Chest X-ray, AP view. Patient: 65 years old, sex M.
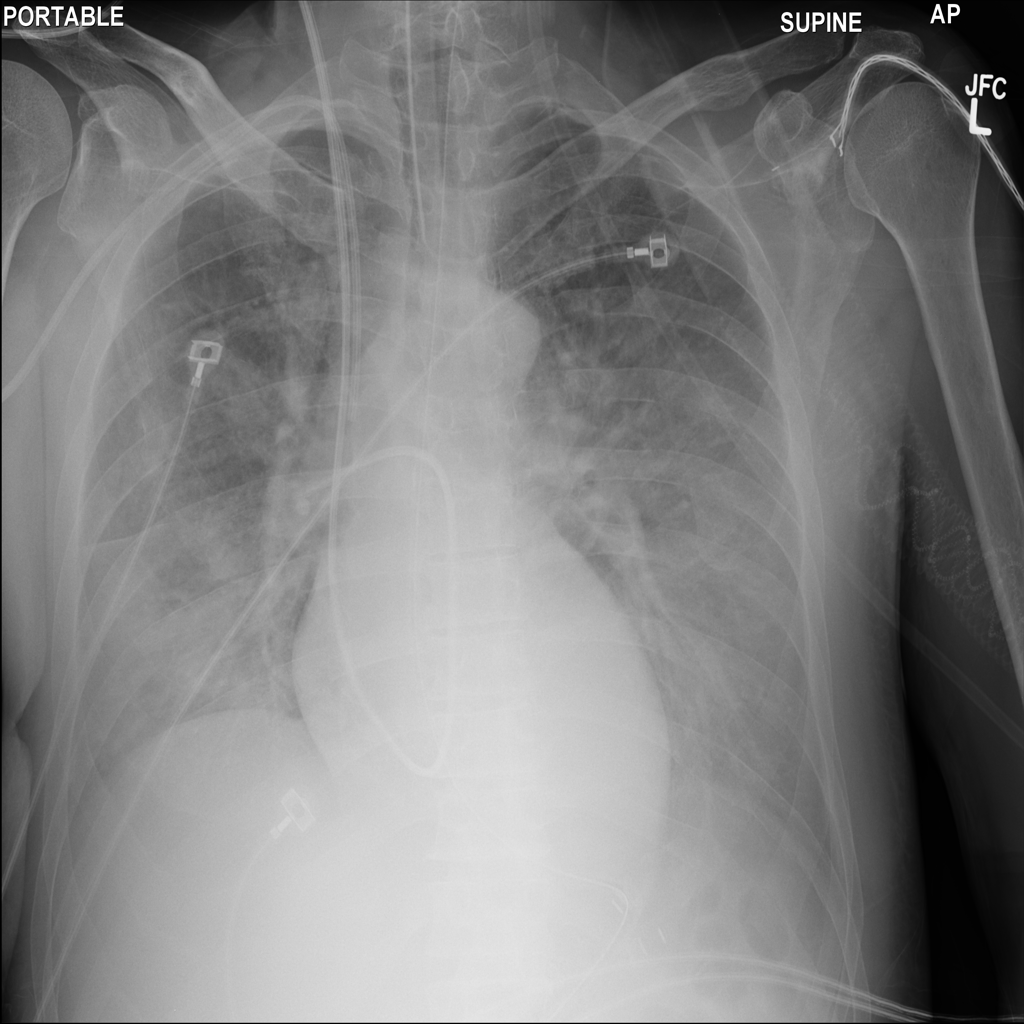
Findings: Atelectasis, Effusion